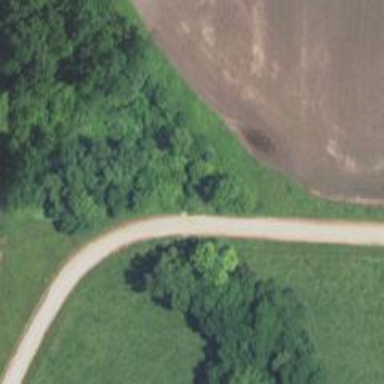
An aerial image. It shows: Unclassified road.